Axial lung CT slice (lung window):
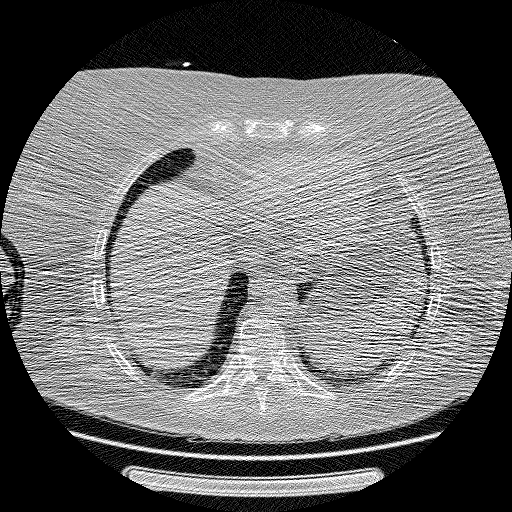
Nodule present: no